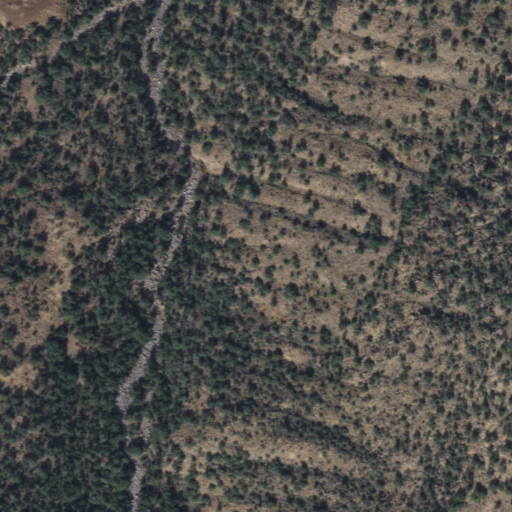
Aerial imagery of valley in Arizona named Hamilton Canyon containing evergreen forest, shrub, and grassland